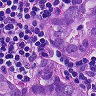
Metastatic tissue present: yes